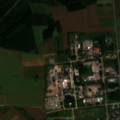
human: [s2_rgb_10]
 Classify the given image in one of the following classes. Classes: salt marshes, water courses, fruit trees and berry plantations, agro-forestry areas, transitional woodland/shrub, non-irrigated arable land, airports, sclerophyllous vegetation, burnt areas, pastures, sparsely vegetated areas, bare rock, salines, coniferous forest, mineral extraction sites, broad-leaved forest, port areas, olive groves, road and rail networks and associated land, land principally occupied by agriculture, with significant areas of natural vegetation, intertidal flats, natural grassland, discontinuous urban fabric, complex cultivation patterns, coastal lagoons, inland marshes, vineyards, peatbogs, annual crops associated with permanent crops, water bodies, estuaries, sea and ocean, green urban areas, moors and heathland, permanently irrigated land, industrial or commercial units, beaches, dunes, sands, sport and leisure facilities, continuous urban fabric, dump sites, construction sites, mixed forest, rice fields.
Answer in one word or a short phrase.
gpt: discontinuous urban fabric, industrial or commercial units, non-irrigated arable land, complex cultivation patterns, transitional woodland/shrub